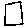
Label: square